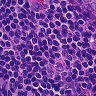
Metastatic tissue present: no